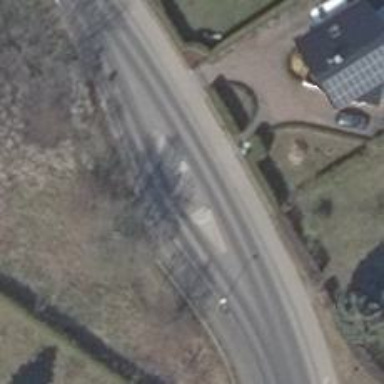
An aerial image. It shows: Asphalt footway with unmarked crossing that includes crossing island.